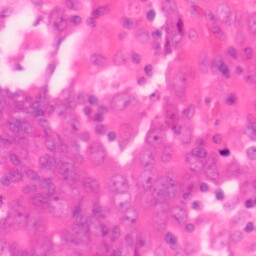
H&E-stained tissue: Colon